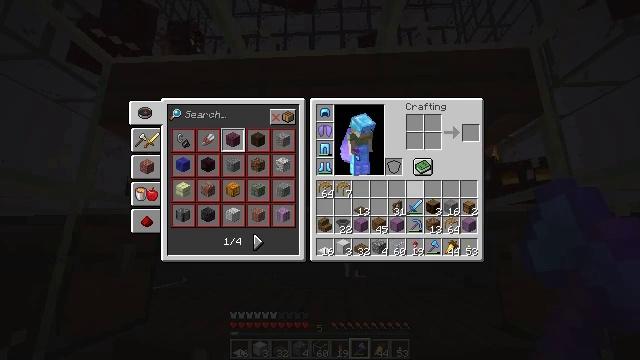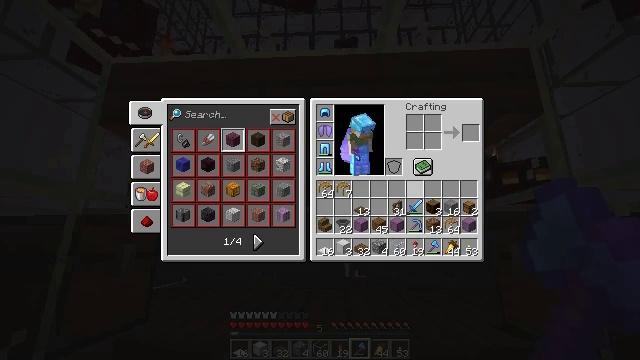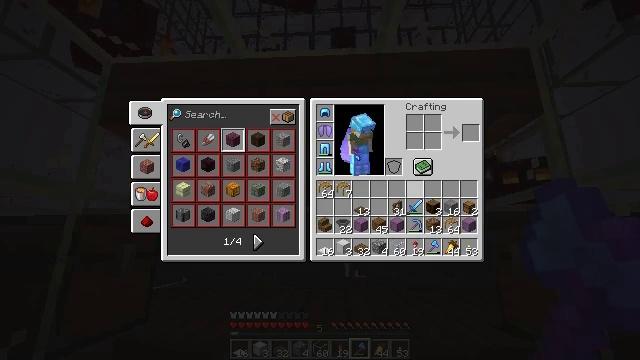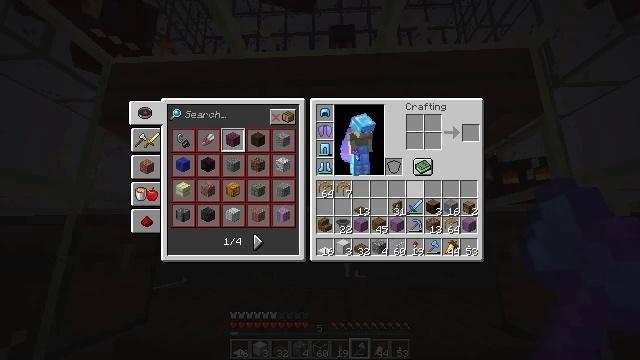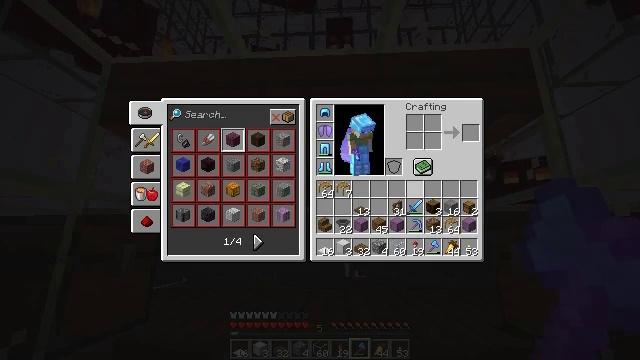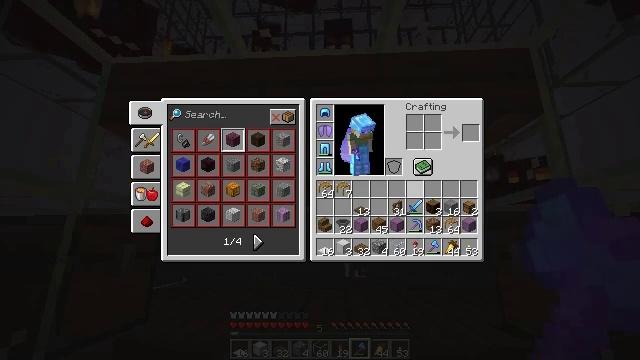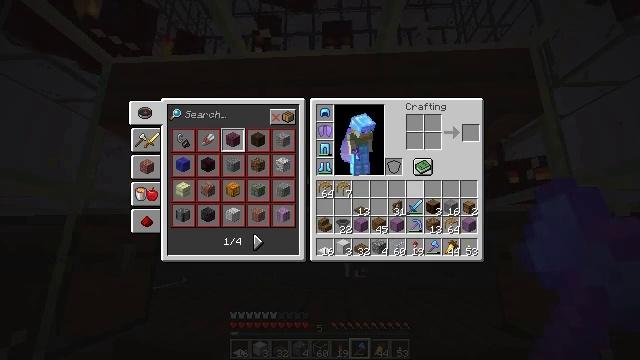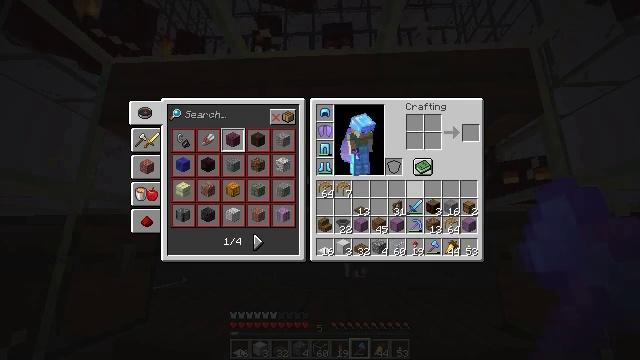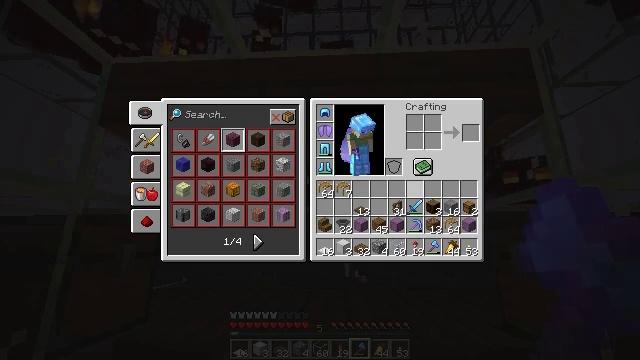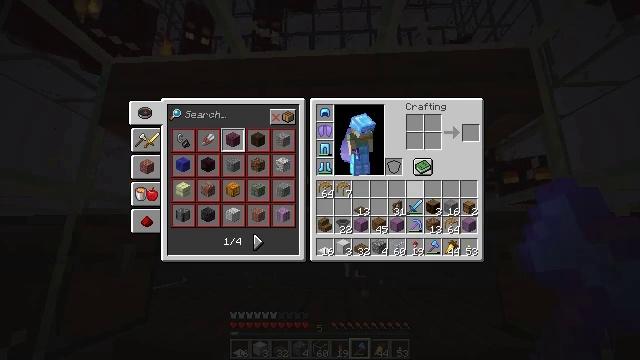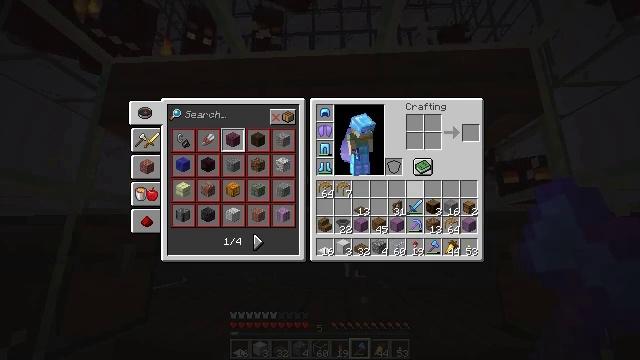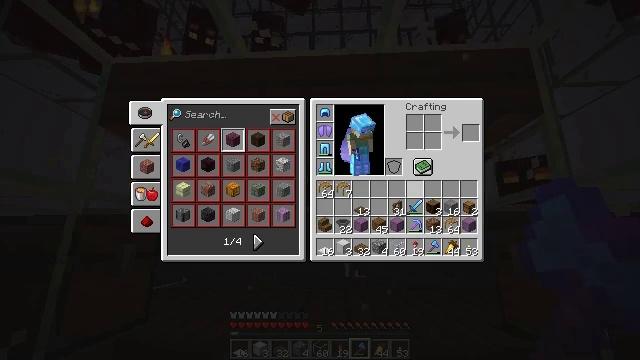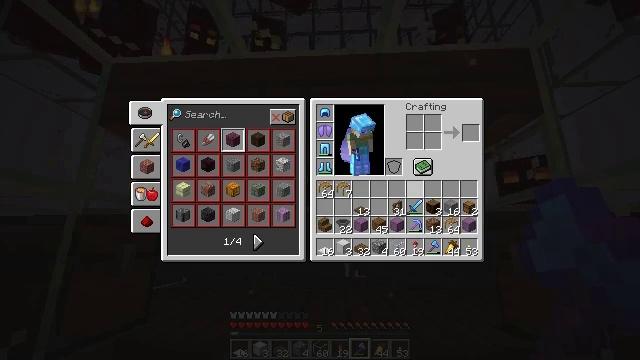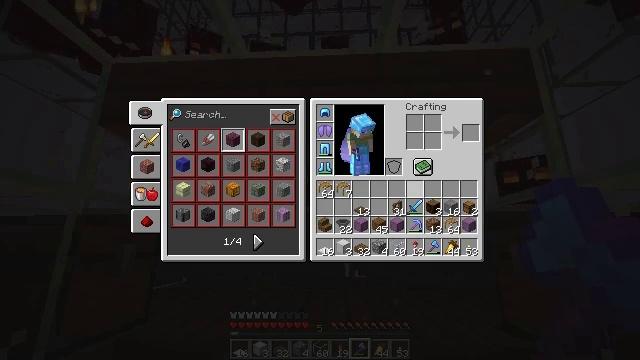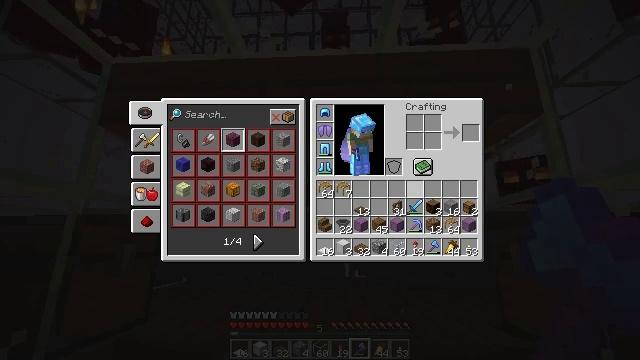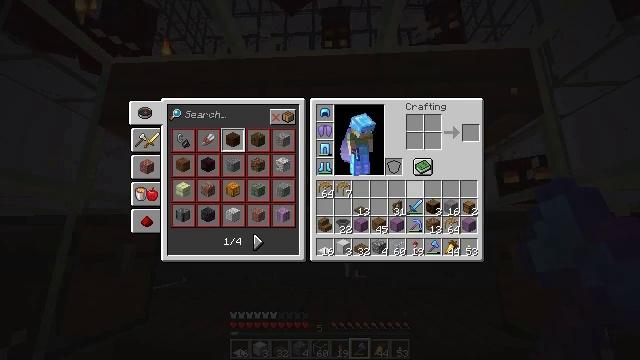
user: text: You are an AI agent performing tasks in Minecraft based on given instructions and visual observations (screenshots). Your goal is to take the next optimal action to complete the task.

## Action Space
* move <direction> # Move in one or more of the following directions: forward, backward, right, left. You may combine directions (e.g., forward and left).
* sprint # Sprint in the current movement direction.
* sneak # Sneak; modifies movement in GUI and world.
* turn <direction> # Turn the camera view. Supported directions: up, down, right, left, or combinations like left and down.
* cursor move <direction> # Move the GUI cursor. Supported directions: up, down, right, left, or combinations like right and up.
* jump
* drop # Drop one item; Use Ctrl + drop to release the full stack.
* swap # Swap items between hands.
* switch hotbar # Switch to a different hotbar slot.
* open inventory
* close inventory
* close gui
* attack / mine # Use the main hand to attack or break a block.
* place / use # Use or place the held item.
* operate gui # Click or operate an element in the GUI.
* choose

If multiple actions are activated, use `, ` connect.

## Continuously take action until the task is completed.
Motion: motion action
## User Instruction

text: Defeat a magma cube.
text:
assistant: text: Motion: no_op
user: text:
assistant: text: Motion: no_op
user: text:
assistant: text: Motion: no_op
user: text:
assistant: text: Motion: no_op
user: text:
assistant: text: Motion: no_op
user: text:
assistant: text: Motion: no_op
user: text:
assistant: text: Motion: no_op
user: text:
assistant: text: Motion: no_op
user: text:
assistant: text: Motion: no_op
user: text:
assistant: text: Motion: no_op
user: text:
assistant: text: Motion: no_op
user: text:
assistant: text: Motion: no_op
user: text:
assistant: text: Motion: no_op
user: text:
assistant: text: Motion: no_op
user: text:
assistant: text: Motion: no_op
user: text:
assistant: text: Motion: no_op
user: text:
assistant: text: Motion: no_op
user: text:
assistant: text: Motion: no_op
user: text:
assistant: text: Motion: no_op
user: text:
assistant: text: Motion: no_op
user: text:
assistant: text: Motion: no_op
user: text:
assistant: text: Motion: no_op
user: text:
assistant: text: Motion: no_op
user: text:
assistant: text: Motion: no_op
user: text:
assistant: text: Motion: no_op
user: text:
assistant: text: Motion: attack / mine
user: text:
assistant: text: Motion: attack / mine
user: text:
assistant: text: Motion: turn down
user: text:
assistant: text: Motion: turn down
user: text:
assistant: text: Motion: no_op